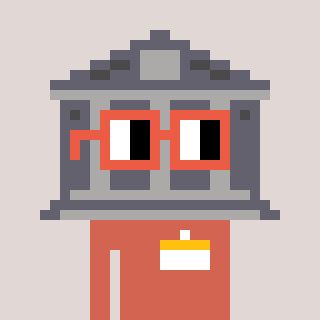
a pixel art character with square orange glasses, a bank-shaped head and a peachy-colored body on a warm background